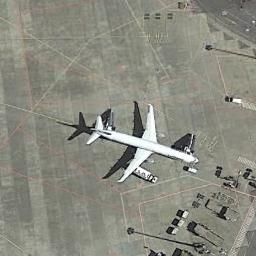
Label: airplane